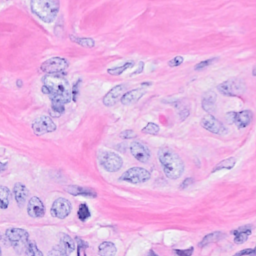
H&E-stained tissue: Breast